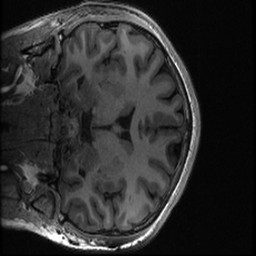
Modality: T1w
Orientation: coronal
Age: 19
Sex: male